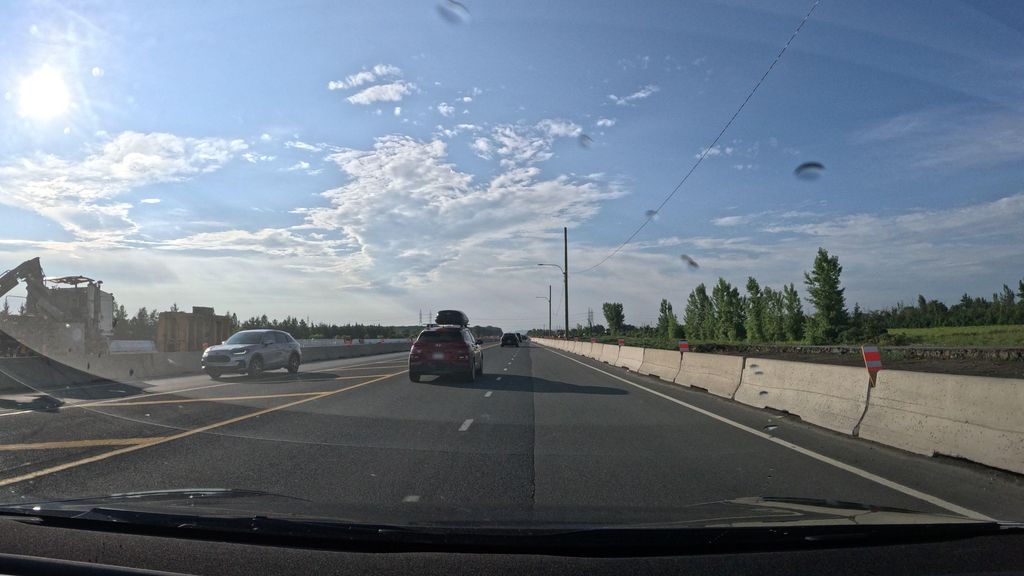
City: montreal